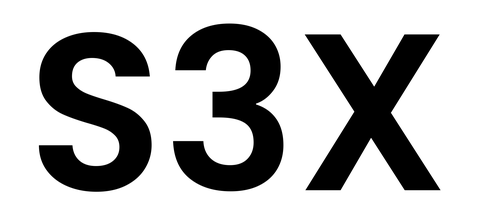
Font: Poppins-SemiBold